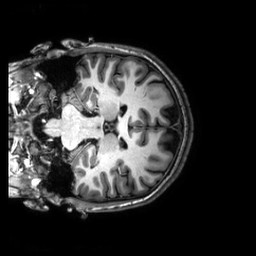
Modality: T1w
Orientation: coronal
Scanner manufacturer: philips
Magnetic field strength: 3 T
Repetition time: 0.0096 s
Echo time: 0.0046 s